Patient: sex F, age 75
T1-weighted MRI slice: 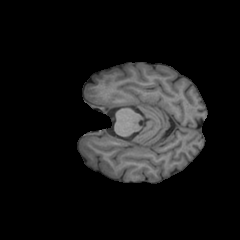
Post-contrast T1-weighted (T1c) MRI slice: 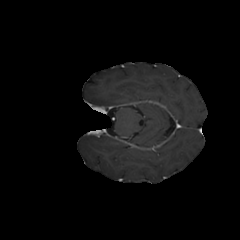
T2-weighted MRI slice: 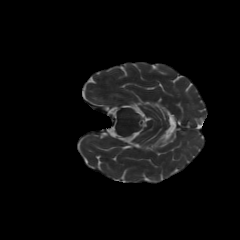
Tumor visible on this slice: no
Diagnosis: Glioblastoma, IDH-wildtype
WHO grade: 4